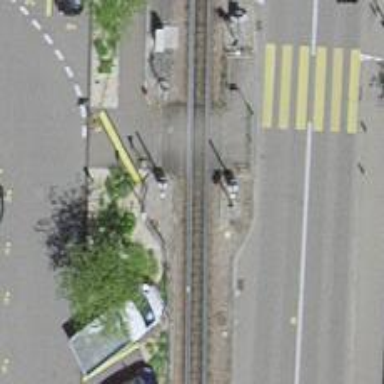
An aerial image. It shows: Footway.